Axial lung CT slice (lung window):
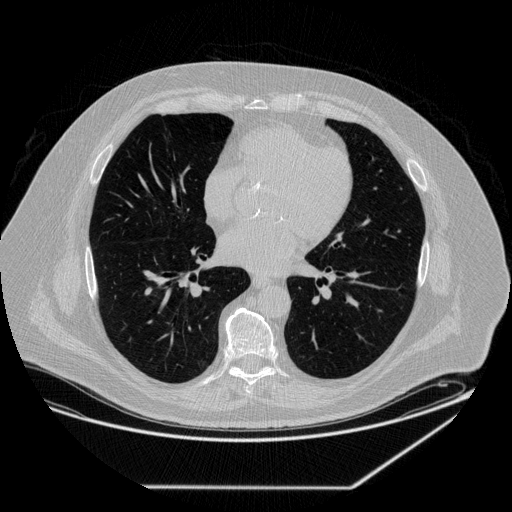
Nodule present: no